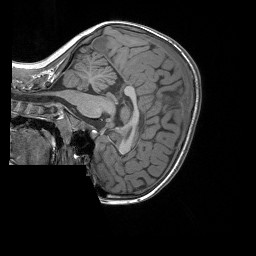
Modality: T1w
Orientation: sagittal
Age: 8
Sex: female
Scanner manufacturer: siemens
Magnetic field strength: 3 T
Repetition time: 1.65 s
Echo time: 0.00203 s